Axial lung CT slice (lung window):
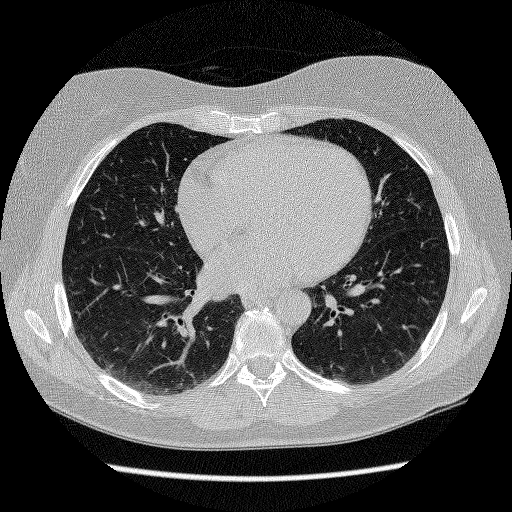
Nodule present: no